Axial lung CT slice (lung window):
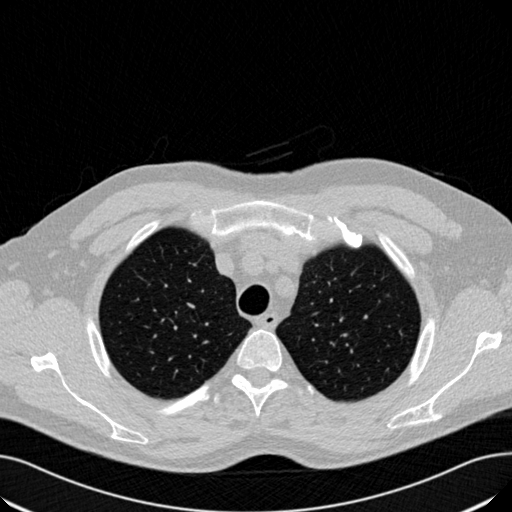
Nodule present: no